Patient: sex M, age 47
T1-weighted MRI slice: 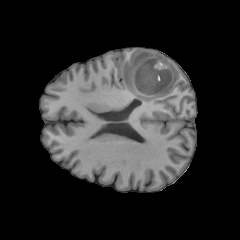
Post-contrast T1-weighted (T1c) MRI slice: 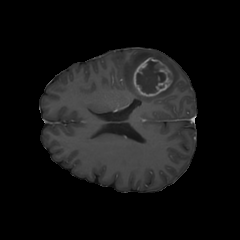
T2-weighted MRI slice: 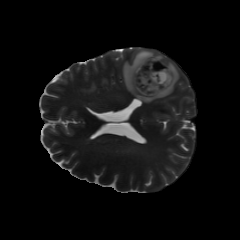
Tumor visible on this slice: yes
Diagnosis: Glioblastoma, IDH-wildtype
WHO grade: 4